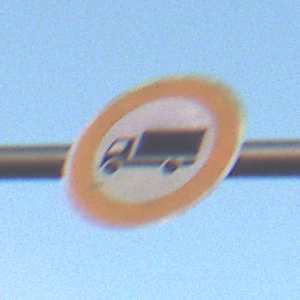
Verkehrszeichen: VerbotFuerKraftfahrzeugeUeberDreiKommaFuenfTonnen
Umgebung: Outdoor, Nature
Tageszeit: SunriseSunset
Wetter: Clear
Licht: Natural
Jahreszeit: NotSpecified
Kontrast: LowContrast